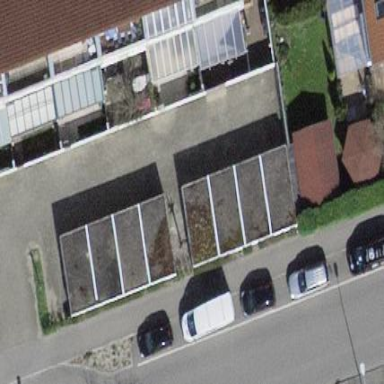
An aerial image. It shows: Group of garages.